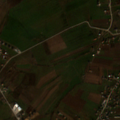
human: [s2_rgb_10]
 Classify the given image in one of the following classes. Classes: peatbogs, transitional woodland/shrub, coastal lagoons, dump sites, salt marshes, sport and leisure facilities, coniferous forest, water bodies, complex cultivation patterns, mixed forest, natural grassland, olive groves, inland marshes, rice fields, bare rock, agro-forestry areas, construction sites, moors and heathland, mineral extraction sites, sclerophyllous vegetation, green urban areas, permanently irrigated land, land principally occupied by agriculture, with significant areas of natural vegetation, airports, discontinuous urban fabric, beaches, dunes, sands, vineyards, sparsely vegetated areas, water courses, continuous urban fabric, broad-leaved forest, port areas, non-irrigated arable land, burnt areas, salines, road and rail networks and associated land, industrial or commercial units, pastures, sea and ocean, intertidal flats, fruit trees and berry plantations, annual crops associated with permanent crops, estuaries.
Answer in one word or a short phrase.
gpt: discontinuous urban fabric, non-irrigated arable land, complex cultivation patterns